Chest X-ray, PA view. Patient: 54 years old, sex F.
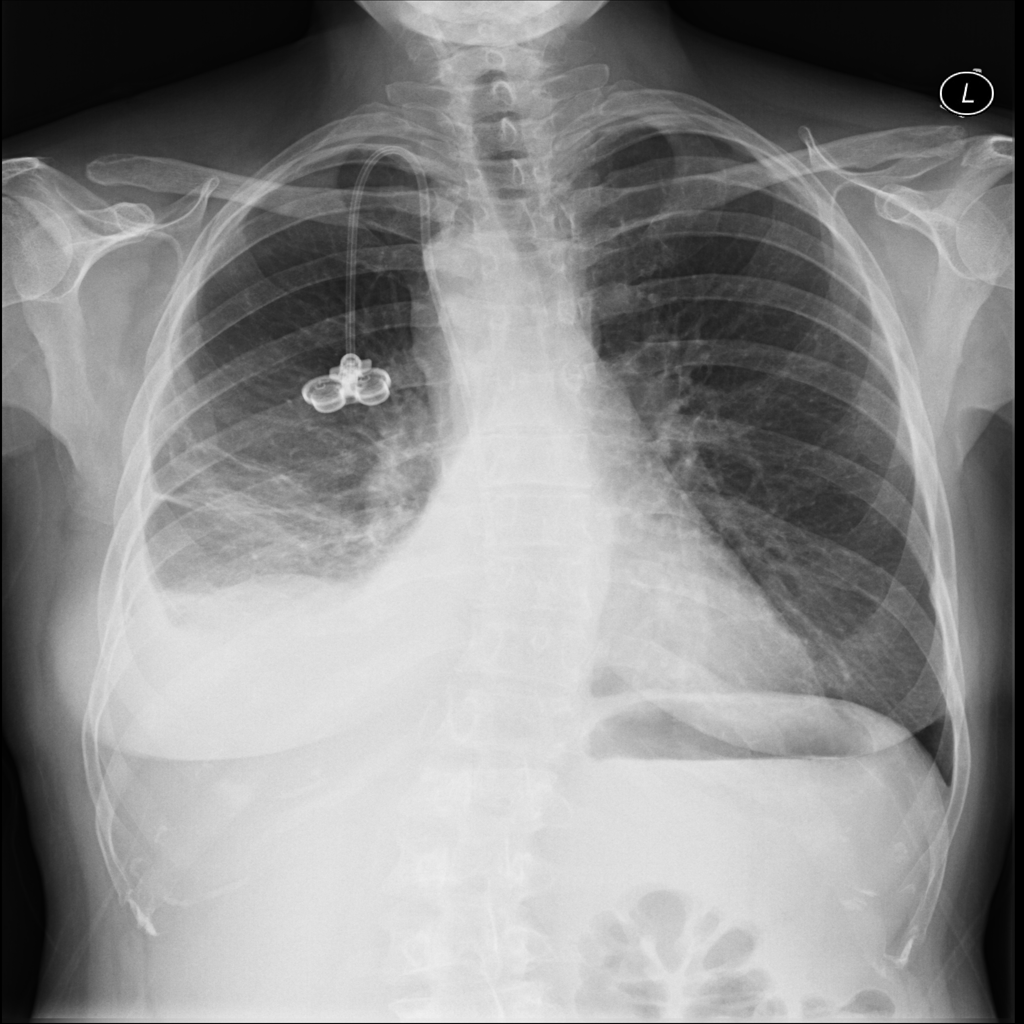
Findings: Atelectasis, Effusion, Infiltration